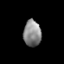
Tissue: lung
Cell type: Fibroblasts
Senescence score: 0.1906
Nuclear area (px): 449
Mean DAPI intensity: 136.864